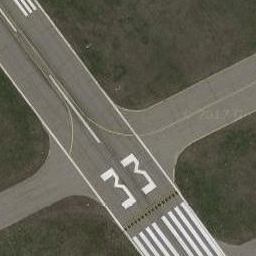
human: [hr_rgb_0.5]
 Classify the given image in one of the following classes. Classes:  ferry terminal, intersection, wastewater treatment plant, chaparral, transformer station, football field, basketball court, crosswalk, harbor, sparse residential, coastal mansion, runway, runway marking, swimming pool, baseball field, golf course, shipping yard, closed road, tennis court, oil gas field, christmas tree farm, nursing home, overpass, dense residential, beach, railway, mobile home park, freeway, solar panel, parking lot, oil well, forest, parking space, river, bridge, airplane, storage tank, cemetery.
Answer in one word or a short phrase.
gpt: runway